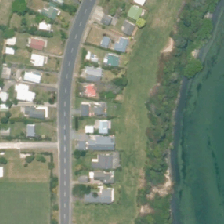
Land cover: urban_build_up